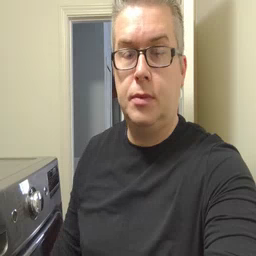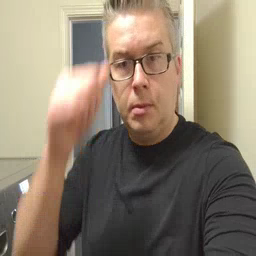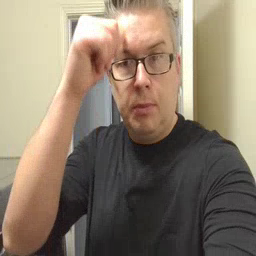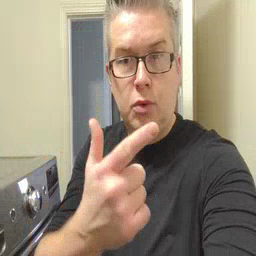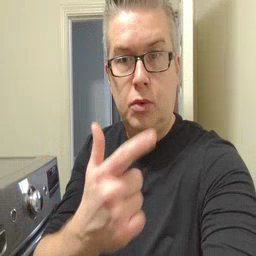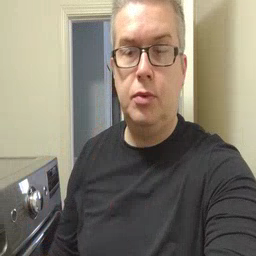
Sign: brother